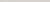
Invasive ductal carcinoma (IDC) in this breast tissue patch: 0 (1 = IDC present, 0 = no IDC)